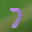
Label: 7